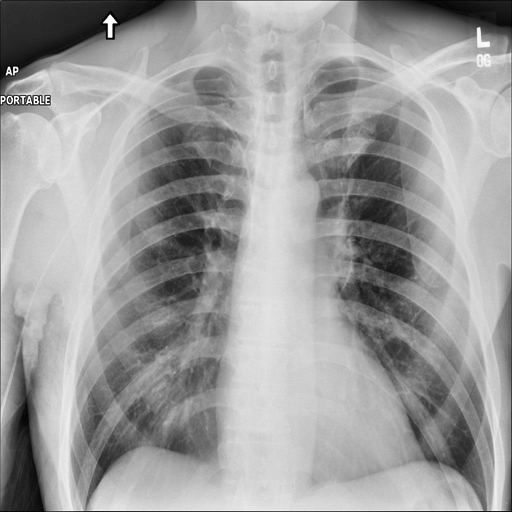
Finding: NORMAL